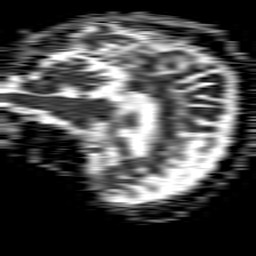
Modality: ADC
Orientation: sagittal
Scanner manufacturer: philips
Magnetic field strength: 1.5 T
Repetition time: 4.6 s
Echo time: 0.08528 s